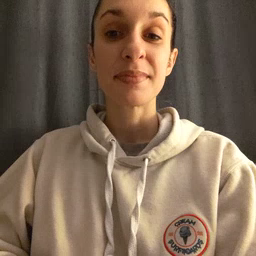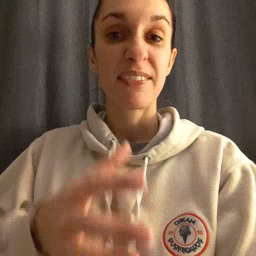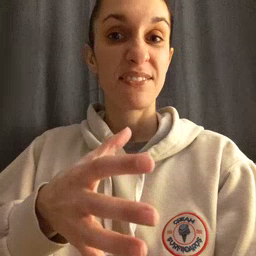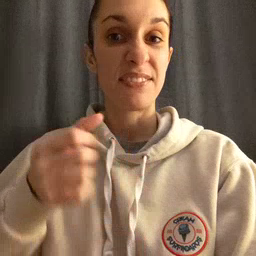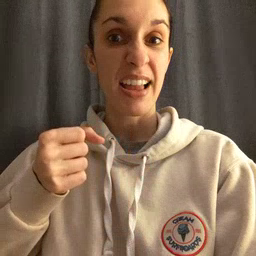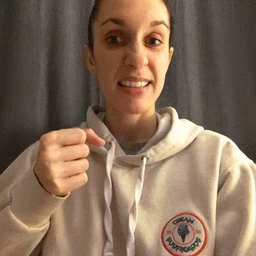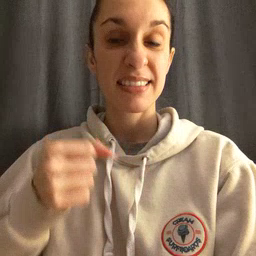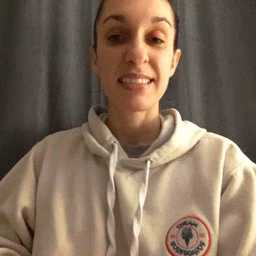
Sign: fast